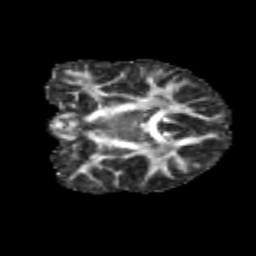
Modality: FA
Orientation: coronal
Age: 9
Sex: female
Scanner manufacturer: siemens
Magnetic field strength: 3 T
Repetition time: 3.8 s
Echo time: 0.07 s